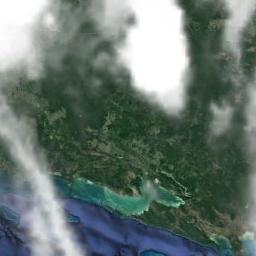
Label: cloud